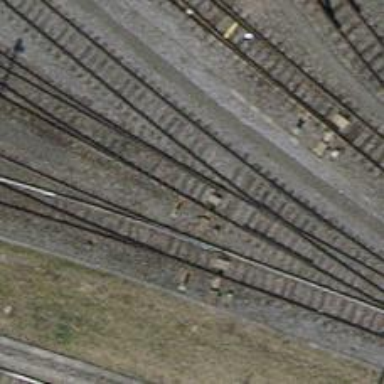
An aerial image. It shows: Single-track railway yard.